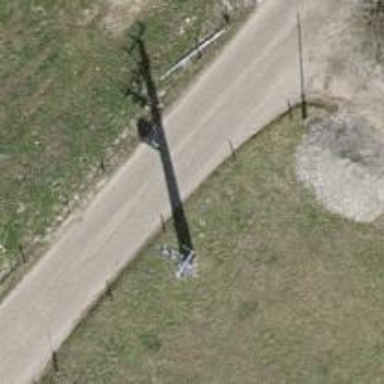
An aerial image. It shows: Distribution transformer attached to power pole.